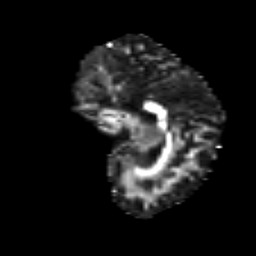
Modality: FA
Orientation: sagittal
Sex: male
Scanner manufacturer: siemens
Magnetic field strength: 3 T
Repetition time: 5 s
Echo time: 0.071 s